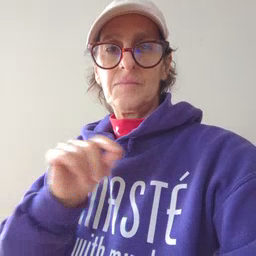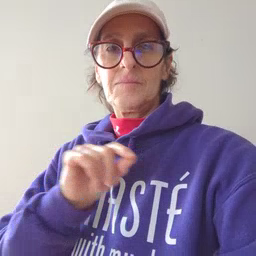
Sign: pen